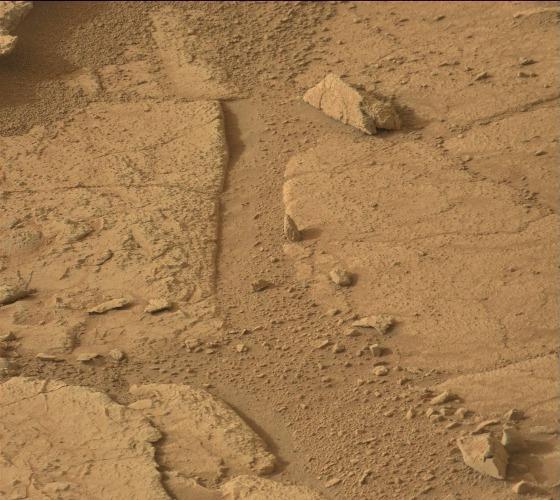
Terrain classes present: Bedrock, Gravel / Sand / Soil, Rock, Shadow